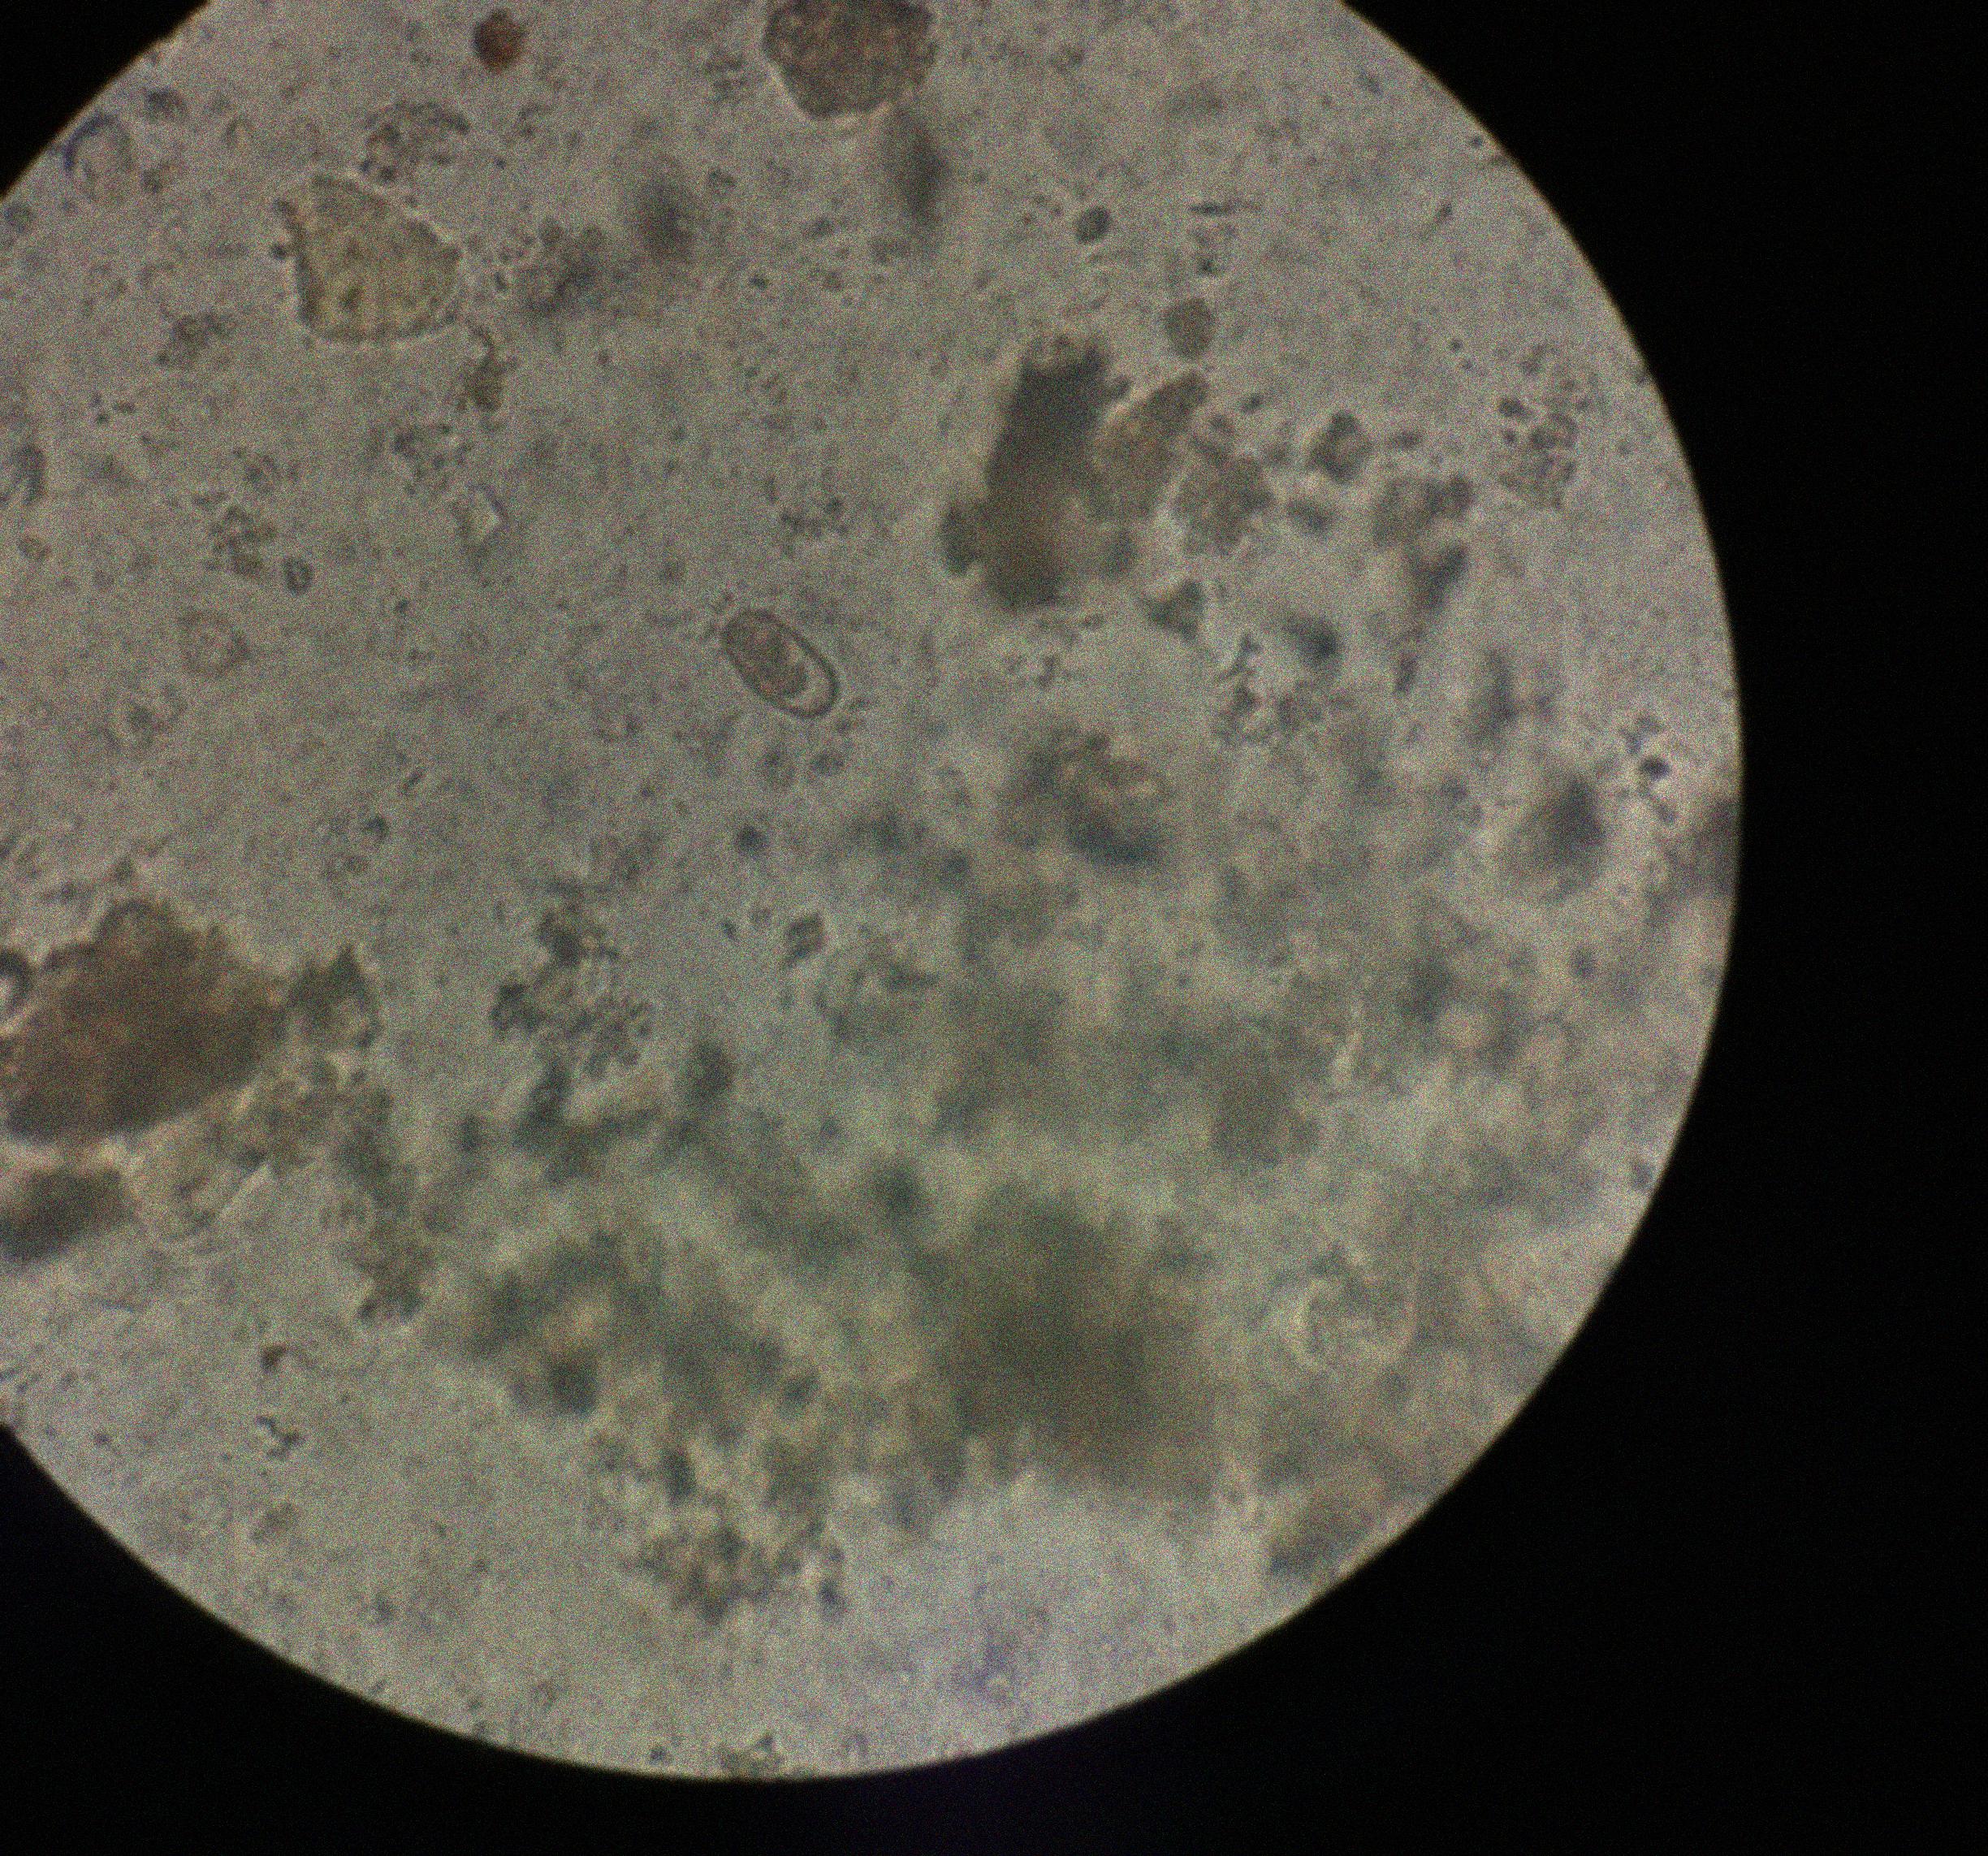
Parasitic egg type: Capillaria philippinensis